Question: I am trying to achieve a layout with a thumbnail with two pieces of information underneath each other and then some options floating to the right as shown below:

I have tried to achieve this with the following markup and CSS:
'''
span.author_name {
font-size: 14px;
vertical-align: top;
color: #333;
margin-left: 4px;
}
span.comment_tools {
font-size: 14px;
vertical-align: top;
color: #939393;
float: right;
clear: both;
}
span.comment_tools a {
color: #939393;
-webkit-transition: color 500ms linear;
-moz-transition: color 500ms linear;
-ms-transition: color 500ms linear;
-o-transition: color 500ms linear;
transition: color 500ms linear;
}
span.comment_tools a:hover {
color: #1a7bbf;
}
span.date_time {
font-size: 14px;
vertical-align: bottom;
color: #939393;
margin-left: 4px;
}
span.author_name em { vertical-align: top; }
span.date_time em { vertical-align: bottom; }
'''
'''
<div class="author_metadata">
<img src="https://www.gravatar.com/avatar/7b3c9600bd9d213f52750ac083c1ac28?s=128&d=identicon&r=PG" height="32" width="32" />
<span class="author_name">Thomas Russell <em>says</em>:</span>
<span class="comment_tools"><a href="#">Edit</a>&nbsp;&nbsp;|&nbsp;&nbsp;<a href="#">Reply</a></span>
<span class="date_time">14th December 2014 <em>at</em> 1:38 am</span>
</div>
'''
However, this results in the 'date_time' span being offset slightly. What's the best way to achieve what I'm going for here, bearing in mind this will be a list of comments.
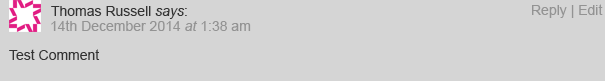
Answer: You could put the '.author_name' and '.date_time' in a 'div#container', change 'span.author_name' and 'span.date_name' to 'div.author_name' and 'div.date_name' respectivey and finally, apply 'display: inline-block' and 'vertical-algin: top' to 'img' and the '#container'.
You don't need vendor prefixes for <URL> other than '-webkit-'.
'''
div.author_name {
font-size: 14px;
vertical-align: top;
color: #333;
margin-left: 4px;
}
span.comment_tools {
font-size: 14px;
vertical-align: top;
color: #939393;
float: right;
clear: both;
}
span.comment_tools a {
color: #939393;
-webkit-transition: color 500ms linear;
transition: color 500ms linear;
}
span.comment_tools a:hover {
color: #1a7bbf;
}
div.date_time {
font-size: 14px;
vertical-align: bottom;
color: #939393;
margin-left: 4px;
}
div.author_name em { vertical-align: top; }
div.date_time em { vertical-align: bottom; }
img, div#left-container {
display: inline-block;
vertical-align: top;
}
'''
'''
<div class="author_metadata">
<img src="https://www.gravatar.com/avatar/7b3c9600bd9d213f52750ac083c1ac28?s=128&d=identicon&r=PG" height="32" width="32" />
<div id="left-container">
<div class="author_name">Thomas Russell <em>says</em>:</div>
<div class="date_time">14th December 2014 <em>at</em> 1:38 am</div>
</div>
<span class="comment_tools"><a href="#">Edit</a>&nbsp;&nbsp;|&nbsp;&nbsp;<a href="#">Reply</a></span>
</div>
'''